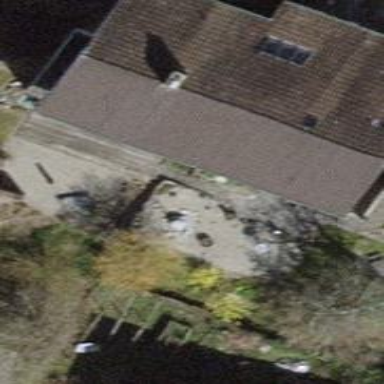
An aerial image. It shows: Building with tiled roof.